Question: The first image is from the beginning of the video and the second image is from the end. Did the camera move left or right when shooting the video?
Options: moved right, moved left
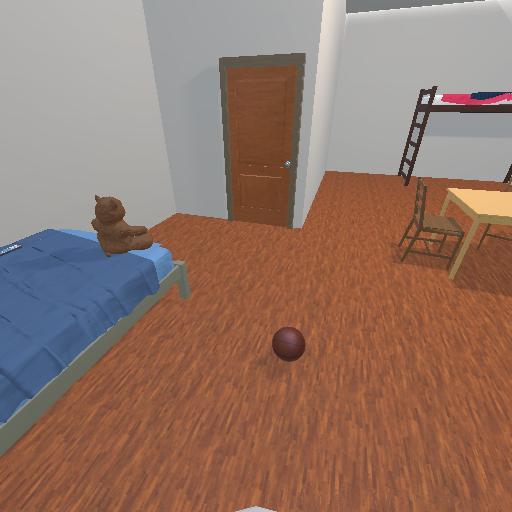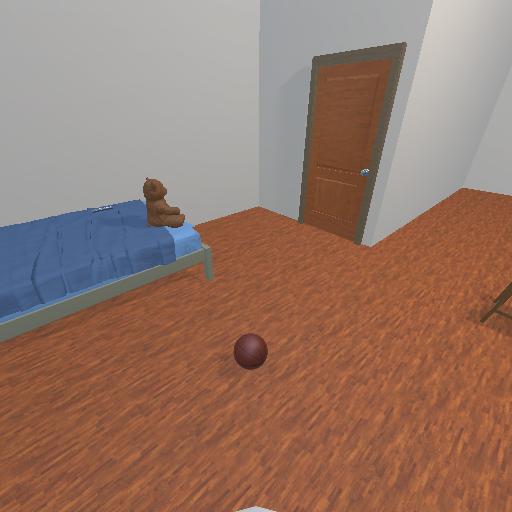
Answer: moved right